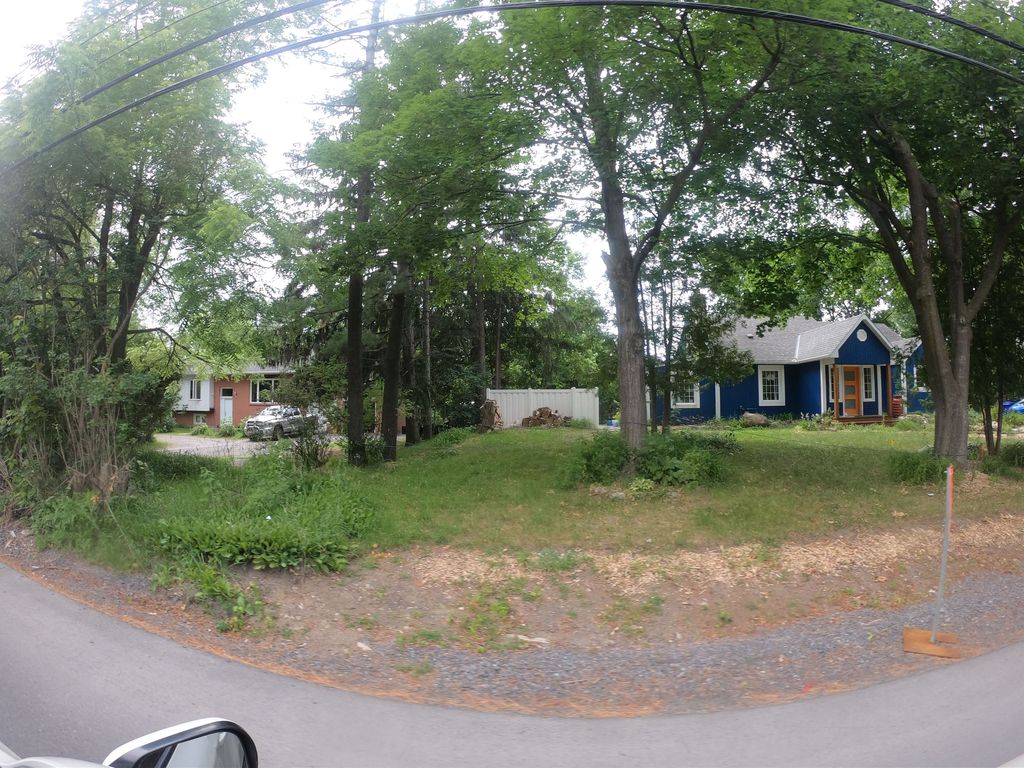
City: ottawa-gatineau